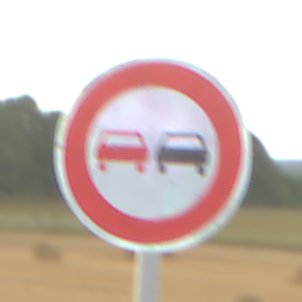
Verkehrszeichen: Ueberholverbot
Umgebung: Outdoor, RoadRail
Tageszeit: SunriseSunset
Wetter: PartlyCloudy
Licht: Natural
Jahreszeit: NotSpecified
Kontrast: LowContrast